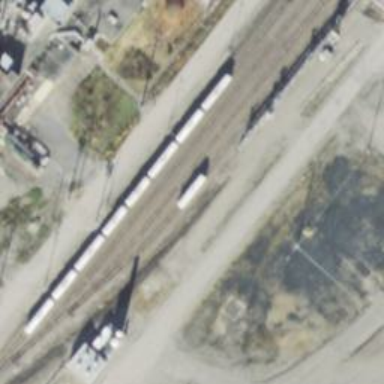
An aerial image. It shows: Railway spur service.